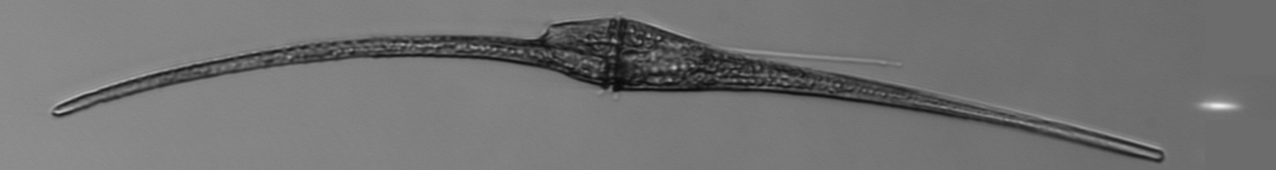
Label: Tripos_fusus